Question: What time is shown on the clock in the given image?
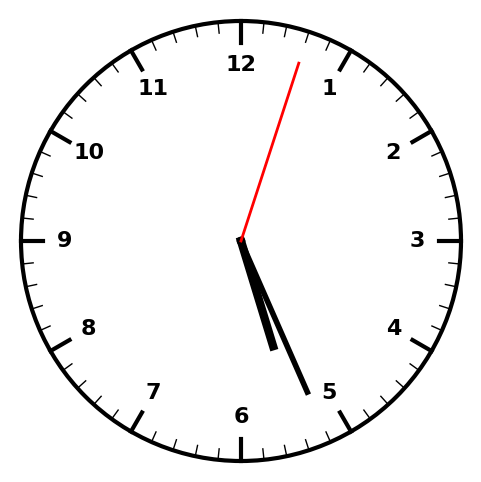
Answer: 05:26:03